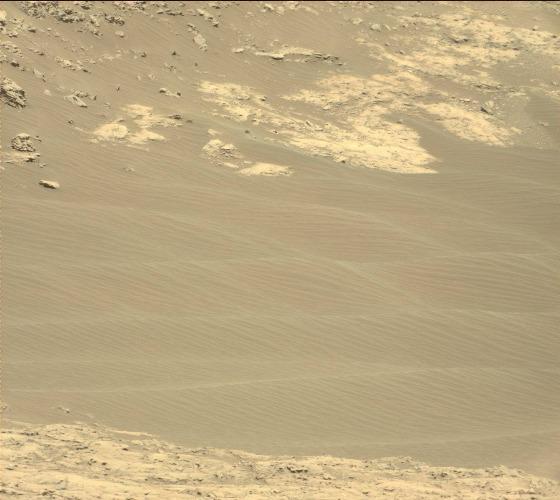
Terrain classes present: Bedrock, Gravel / Sand / Soil, Rock, Shadow